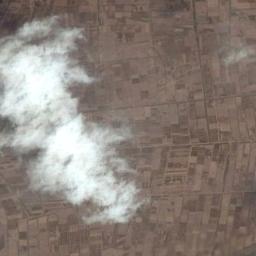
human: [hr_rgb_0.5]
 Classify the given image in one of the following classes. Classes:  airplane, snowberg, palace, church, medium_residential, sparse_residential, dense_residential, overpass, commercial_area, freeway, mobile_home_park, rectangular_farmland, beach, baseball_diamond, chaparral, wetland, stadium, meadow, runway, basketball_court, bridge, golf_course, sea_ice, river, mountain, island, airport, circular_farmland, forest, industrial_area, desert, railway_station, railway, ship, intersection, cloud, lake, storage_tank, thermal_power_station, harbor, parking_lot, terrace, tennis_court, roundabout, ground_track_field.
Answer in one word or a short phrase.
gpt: cloud